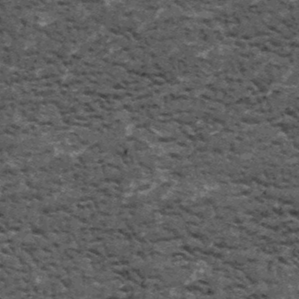
Label: frost